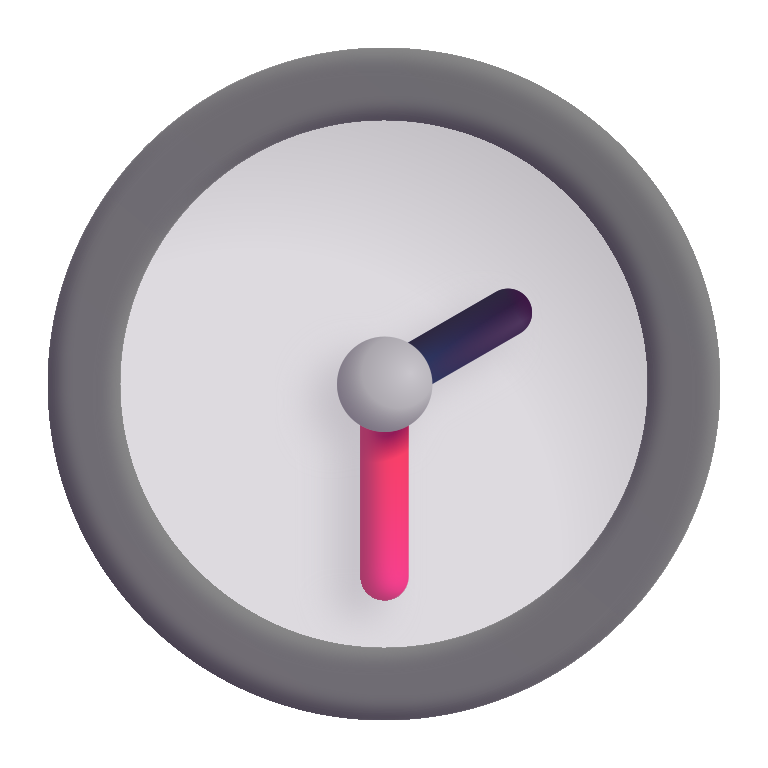
two thirty color